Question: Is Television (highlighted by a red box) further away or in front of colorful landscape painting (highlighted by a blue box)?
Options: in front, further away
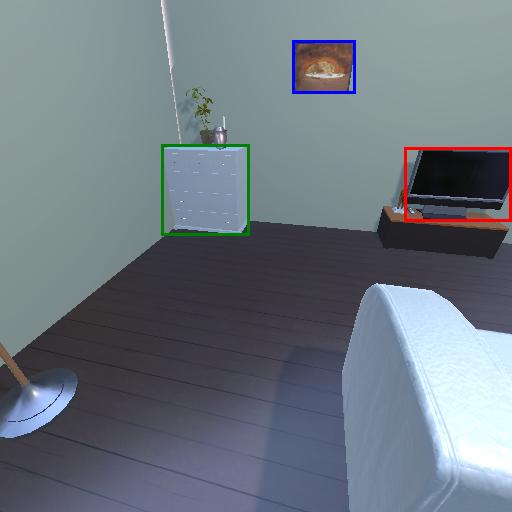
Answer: in front